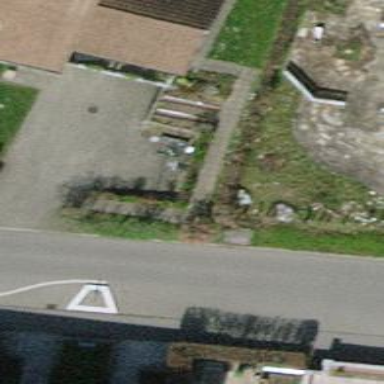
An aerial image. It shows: Hedge acting as barrier.